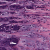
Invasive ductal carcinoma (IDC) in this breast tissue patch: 1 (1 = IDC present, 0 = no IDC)